Question: I am using core-plot library to plot a graph in 3 different view..Problem is among all of 3 only 3rd graph get displayed correctly...But if I draw each graph separately then they always shows up right..Any clue would be of great help .Thanks
'''
//In ViewWillAppear
-(void) viewWillAppear:(BOOL)animated
{
dataPoints = [[NSMutableArray alloc]init];
// Create graph from theme
CPTgraph1 = [(CPTXYGraph *)[CPTXYGraph alloc] initWithFrame:CGRectZero];
CPTTheme *theme = [CPTTheme themeNamed:kCPTDarkGradientTheme];
[CPTgraph1 applyTheme:theme];
CPTXYPlotSpace *plotSpace1;
plotSpace1= (CPTXYPlotSpace *)CPTgraph1.defaultPlotSpace;
CPTScatterPlot *dataSourceLinePlot1 = [(CPTScatterPlot *)[CPTScatterPlot alloc] initWithFrame:CPTgraph1.bounds];
CPTgraph2 = [(CPTXYGraph *)[CPTXYGraph alloc] initWithFrame:CGRectZero];
//CPTTheme *theme = [CPTTheme themeNamed:kCPTDarkGradientTheme];
[CPTgraph2 applyTheme:theme];
CPTXYPlotSpace *plotSpace2;
plotSpace2= (CPTXYPlotSpace *)CPTgraph2.defaultPlotSpace;
CPTScatterPlot *dataSourceLinePlot2 = [(CPTScatterPlot *)[CPTScatterPlot alloc] initWithFrame:CPTgraph2.bounds];
CPTgraph3 = [(CPTXYGraph *)[CPTXYGraph alloc] initWithFrame:CGRectZero];
//CPTTheme *theme = [CPTTheme themeNamed:kCPTDarkGradientTheme];
[CPTgraph3 applyTheme:theme];
CPTXYPlotSpace *plotSpace3;
plotSpace3= (CPTXYPlotSpace *)CPTgraph3.defaultPlotSpace;
CPTScatterPlot *dataSourceLinePlot3 = [(CPTScatterPlot *)[CPTScatterPlot alloc] initWithFrame:CPTgraph3.bounds];
[self plotGraph:graph1 withData:"SomeData" withGraph:CPTgraph1 withPlotSpace:plotSpace1 withCPTScatterPlot:dataSourceLinePlot1];
[self plotGraph:graph2 withData:"Some Data" withGraph:CPTgraph2 withPlotSpace:plotSpace2 withCPTScatterPlot:dataSourceLinePlot2];
[self plotGraph:graph3 withData:"Some Data" withGraph:CPTgraph3 withPlotSpace:plotSpace3 withCPTScatterPlot:dataSourceLinePlot3];
}
-(void)plotGraph :(CPTGraphHostingView *)graphView withData:(NSMutableArray*)refData withGraph:(CPTXYGraph *) graph withPlotSpace:(CPTXYPlotSpace *) plotSpace withCPTScatterPlot:(CPTScatterPlot *)dataSourceLinePlot
{
[self readFromData:refData];
graphView.hostedGraph = graph;
graph.paddingLeft = 0.0;
graph.paddingTop = 0.0;
graph.paddingRight = 0.0;
graph.paddingBottom = 0.0;
graph.plotAreaFrame.paddingLeft = 10.0;
graph.plotAreaFrame.paddingTop = 10.0;
graph.plotAreaFrame.paddingRight = 10.0;
graph.plotAreaFrame.paddingBottom = 10.0;
graph.plotAreaFrame.plotArea.fill = graph.plotAreaFrame.fill;
graph.plotAreaFrame.fill = nil;
graph.plotAreaFrame.borderLineStyle = nil;
graph.plotAreaFrame.cornerRadius = 0.0;
plotSpace.xRange = [CPTPlotRange plotRangeWithLocation:CPTDecimalFromDouble(minimumValueForXAxis)
length:CPTDecimalFromDouble( maximumValueForXAxis)];
plotSpace.yRange = [CPTPlotRange plotRangeWithLocation:CPTDecimalFromDouble(minimumValueForYAxis)
length:CPTDecimalFromDouble(ceil( (maximumValueForYAxis - minimumValueForYAxis) / majorIntervalLengthForY ) * majorIntervalLengthForY)];
CPTXYAxisSet *axisSet = (CPTXYAxisSet *)graph.axisSet;
// Grid line styles
CPTMutableLineStyle *majorGridLineStyle = [CPTMutableLineStyle lineStyle];
majorGridLineStyle.lineWidth = 0.75;
majorGridLineStyle.lineColor = [[CPTColor colorWithGenericGray:0.2] colorWithAlphaComponent:0.75];
CPTMutableLineStyle *minorGridLineStyle = [CPTMutableLineStyle lineStyle];
minorGridLineStyle.lineWidth = 0.25;
minorGridLineStyle.lineColor = [[CPTColor whiteColor] colorWithAlphaComponent:0.1];
CPTXYAxis *x = axisSet.xAxis;
x.minorTicksPerInterval = 9;
x.majorIntervalLength = CPTDecimalFromDouble(majorIntervalLengthForX);
x.labelOffset = 5.0;
x.axisConstraints = [CPTConstraints constraintWithLowerOffset:0.0];
CPTXYAxis *y = axisSet.yAxis;
y.minorTicksPerInterval = 9;
y.majorIntervalLength = CPTDecimalFromDouble(majorIntervalLengthForY);
y.labelOffset = 5.0;
y.majorGridLineStyle = majorGridLineStyle;
y.minorGridLineStyle = minorGridLineStyle;
y.axisConstraints = [CPTConstraints constraintWithLowerOffset:0.0];
dataSourceLinePlot.identifier = @"Data Source Plot";
CPTMutableLineStyle *lineStyle = [dataSourceLinePlot.dataLineStyle mutableCopy];
lineStyle.lineWidth = 1.0;
lineStyle.lineColor = [CPTColor orangeColor];
dataSourceLinePlot.dataLineStyle = lineStyle;
dataSourceLinePlot.dataSource = self;
[graph addPlot:dataSourceLinePlot toPlotSpace:plotSpace];
}
'''
Method readFromData will just calculate the x , y values and store it in dataPoints array.
Just elaborate a bit more...graph does shows up in first and second views but seems out of range cause i can only see part of it...but the third graph gets displayed correctly..i guess it has something to do with range or axis..

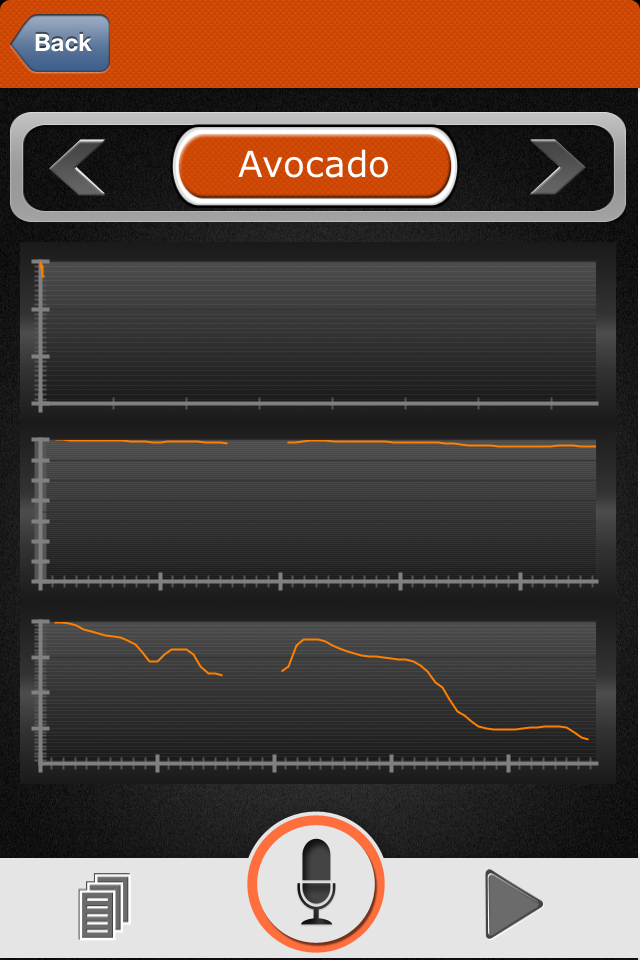
Answer: All three plots use the same plot ranges for their plot spaces. Does your plot data fit in that range? If not, you'll need to calculate different plot ranges for each graph.